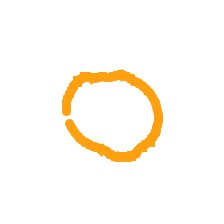
Shape: circle